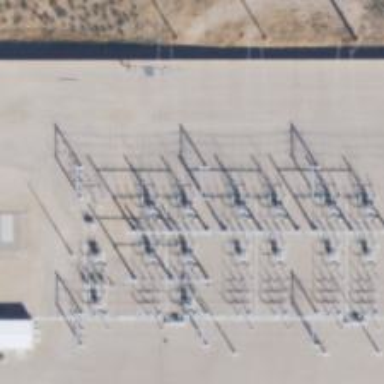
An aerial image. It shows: Switch used for power control.